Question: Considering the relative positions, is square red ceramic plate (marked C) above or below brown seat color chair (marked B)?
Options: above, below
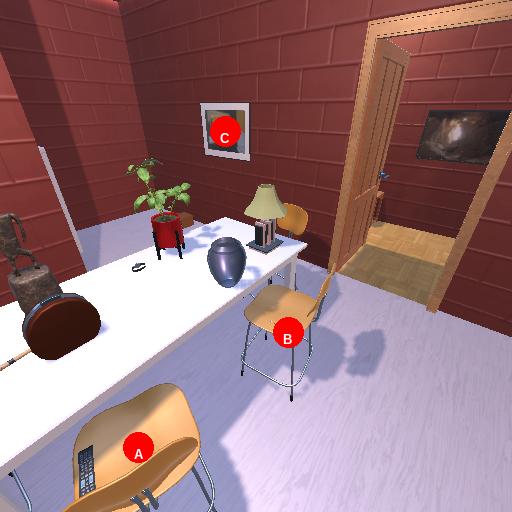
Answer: above